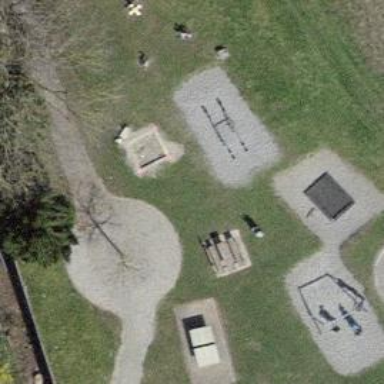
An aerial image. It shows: Playground featuring seesaw.